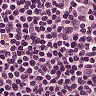
Metastatic tissue present: no